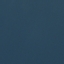
Land use / land cover: SeaLake